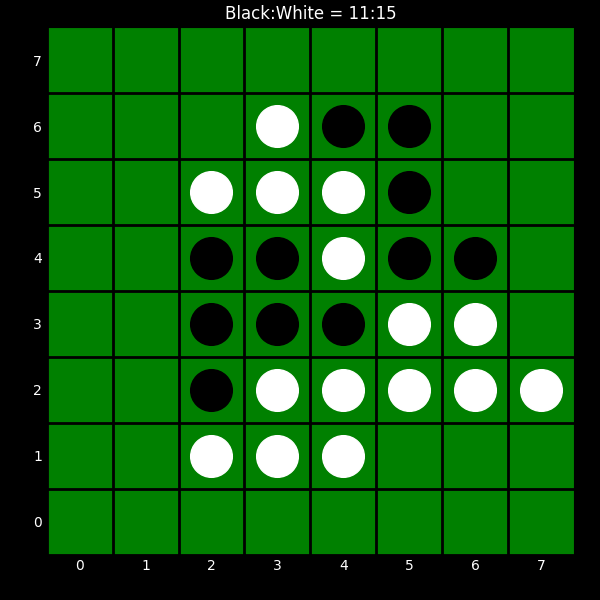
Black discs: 11
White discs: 15